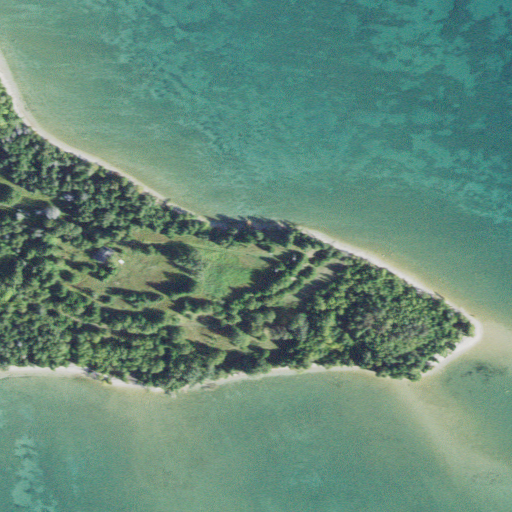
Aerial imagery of cape in Michigan named Point aux Barques containing open water, grassland, barren land, shrub, evergreen forest, mixed forest, woody wetlands, and open development